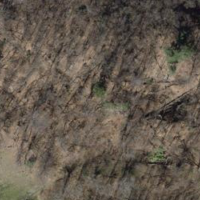
EUNIS habitat code: 41
Species observed at this site:
Phytolacca americana